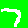
Digit: 7